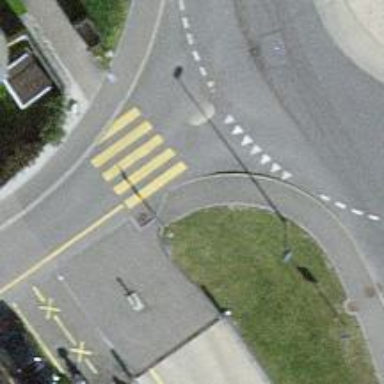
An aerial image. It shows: Marked crossing with zebra markings.